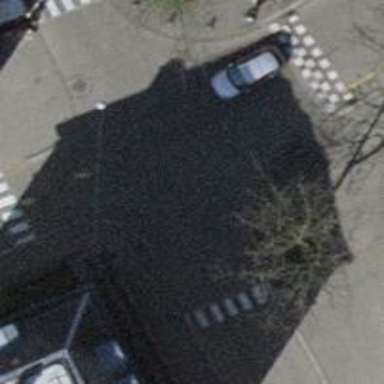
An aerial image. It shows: Unmarked crossing with traffic calming table on the road.